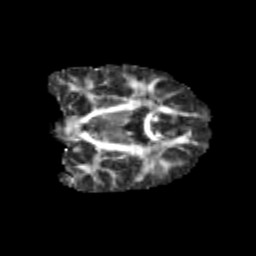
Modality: FA
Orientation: coronal
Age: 13
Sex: male
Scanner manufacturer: siemens
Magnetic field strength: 3 T
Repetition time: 3.8 s
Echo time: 0.07 s